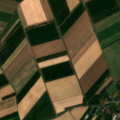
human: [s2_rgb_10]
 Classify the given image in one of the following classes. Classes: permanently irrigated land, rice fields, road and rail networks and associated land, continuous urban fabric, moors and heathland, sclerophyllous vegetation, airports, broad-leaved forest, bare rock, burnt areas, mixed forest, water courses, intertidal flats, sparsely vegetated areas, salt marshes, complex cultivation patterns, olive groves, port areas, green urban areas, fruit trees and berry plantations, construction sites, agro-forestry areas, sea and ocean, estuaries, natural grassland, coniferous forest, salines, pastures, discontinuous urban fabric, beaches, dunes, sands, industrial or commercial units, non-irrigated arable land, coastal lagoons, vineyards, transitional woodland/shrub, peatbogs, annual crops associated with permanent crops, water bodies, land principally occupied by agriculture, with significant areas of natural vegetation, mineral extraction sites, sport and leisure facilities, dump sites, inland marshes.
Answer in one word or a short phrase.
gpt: discontinuous urban fabric, non-irrigated arable land